【题型】填空题　【知识点】解析几何　【难度】medium
已知点$P$在抛物线$y^2 = 4x(0 \leq x \leq 6)$上，$P$到$l_1: x - y + 2 = 0$的距离是$d_1$，$P$到$l_2: x = 6$的距离是$d_2$，则$d_1 - d_2$的最小值为\underline{\quad\quad\quad}.
【解答】
【答案】$-7 + \dfrac{3\sqrt{2}}{2}$
\medskip

【分析】设$P\left(\dfrac{y_0^2}{4}, y_0\right)$，利用点到直线的距离公式求出$d_1$和$d_2$，得到$d_1 - d_2$关于$y_0$的函数解析式，利用二次函数知识可求出结果.
\medskip

【详解】设$P\left(\dfrac{y_0^2}{4}, y_0\right)$，因为$0 \leq x \leq 6$，所以$-2\sqrt{6} \leq y_0 \leq 2\sqrt{6}$，

$d_1 = \dfrac{\left|\dfrac{y_0^2}{4} - y_0 + 2\right|}{\sqrt{2}} = \dfrac{|y_0^2 - 4y_0 + 8|}{4\sqrt{2}} = \dfrac{(y_0 - 2)^2 + 4}{4\sqrt{2}}$，$d_2 = 6 - \dfrac{y_0^2}{4}$，

$d_1 - d_2 = \dfrac{(y_0 - 2)^2 + 4}{4\sqrt{2}} - 6 + \dfrac{y_0^2}{4} = \dfrac{y_0^2 - 4y_0 + 8 - 24\sqrt{2} + \sqrt{2}y_0^2}{4\sqrt{2}}$

$= \dfrac{(1 + \sqrt{2})y_0^2 - 4y_0 + 8 - 24\sqrt{2}}{4\sqrt{2}}$，

对称轴为$y_0 = -\dfrac{-4}{2(1 + \sqrt{2})} = 2(\sqrt{2} - 1) \in [-2\sqrt{6}, 2\sqrt{6}]$，

所以当$y_0 = 2(\sqrt{2} - 1)$时，$d_1 - d_2$取得最小值$-7 + \dfrac{3\sqrt{2}}{2}$.

故答案为：$-7 + \dfrac{3\sqrt{2}}{2}$.
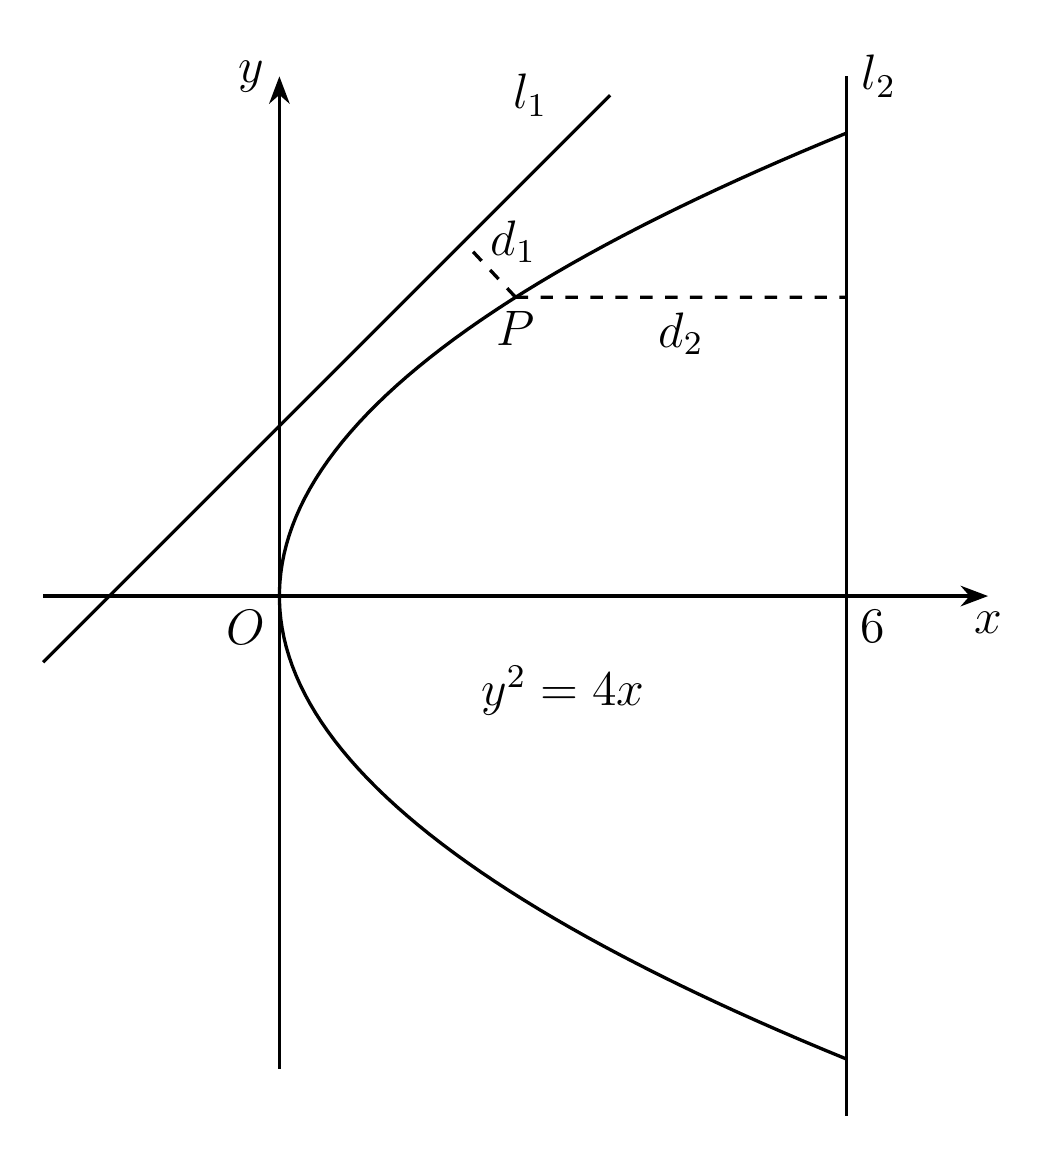